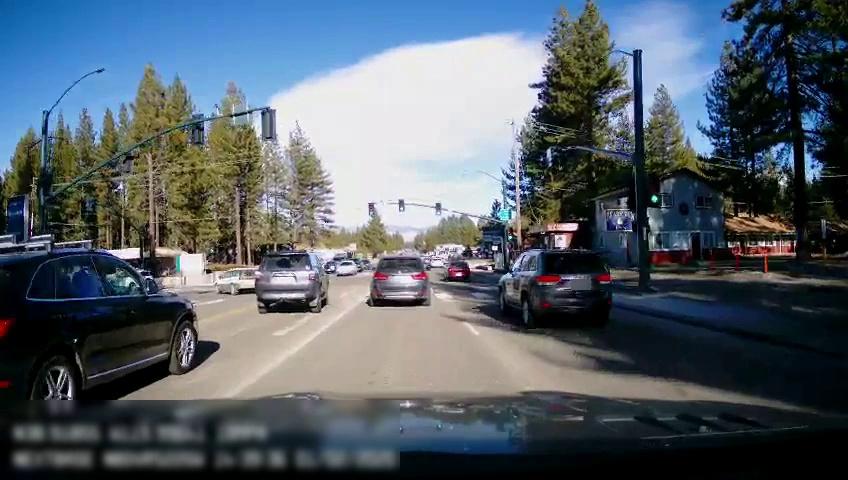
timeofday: Day
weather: Sunny
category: Drivable Space
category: Vehicles | Car
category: Vehicles | SUV
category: Vehicles | SUV
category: Vehicles | Car
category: Vehicles | SUV
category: Vehicles | SUV
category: Vehicles | SUV
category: Lanes | Opposite Lane
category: Lanes | Current Lane
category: Lanes | Current Lane
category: Traffic | Lights
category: Traffic | Signs
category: Traffic | Lights
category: Traffic | Lights
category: Traffic | Lights
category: Traffic | Lights
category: Traffic | Lights
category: Traffic | Lights